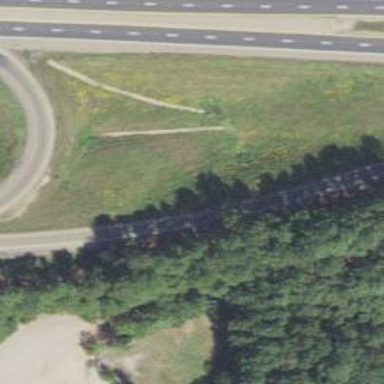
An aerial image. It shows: Trunk link highway.